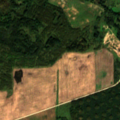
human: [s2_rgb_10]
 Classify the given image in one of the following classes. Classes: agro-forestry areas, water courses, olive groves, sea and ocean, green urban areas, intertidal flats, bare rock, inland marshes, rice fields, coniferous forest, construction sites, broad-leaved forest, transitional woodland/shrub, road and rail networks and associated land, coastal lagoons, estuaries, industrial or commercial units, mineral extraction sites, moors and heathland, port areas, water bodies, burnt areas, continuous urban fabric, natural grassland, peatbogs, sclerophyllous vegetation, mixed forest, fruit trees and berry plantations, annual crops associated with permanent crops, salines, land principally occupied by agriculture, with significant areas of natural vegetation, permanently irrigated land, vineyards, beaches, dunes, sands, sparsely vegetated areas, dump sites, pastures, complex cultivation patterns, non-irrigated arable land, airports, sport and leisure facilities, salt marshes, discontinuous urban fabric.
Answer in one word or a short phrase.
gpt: non-irrigated arable land, land principally occupied by agriculture, with significant areas of natural vegetation, broad-leaved forest, mixed forest, transitional woodland/shrub